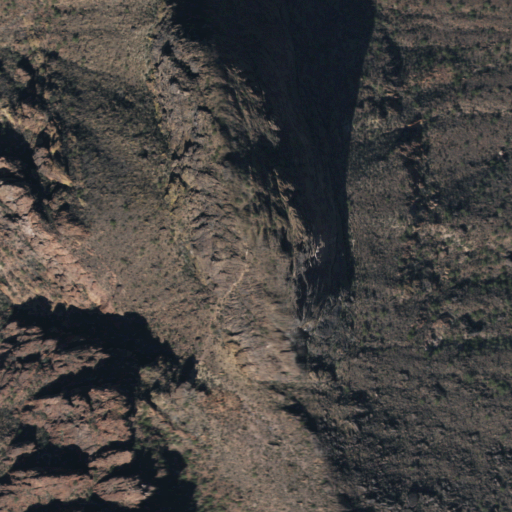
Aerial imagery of mountain in Arizona named Vulture Peak containing only shrub